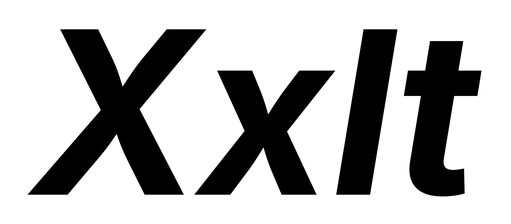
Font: Inter-Italic_Bold_Italic